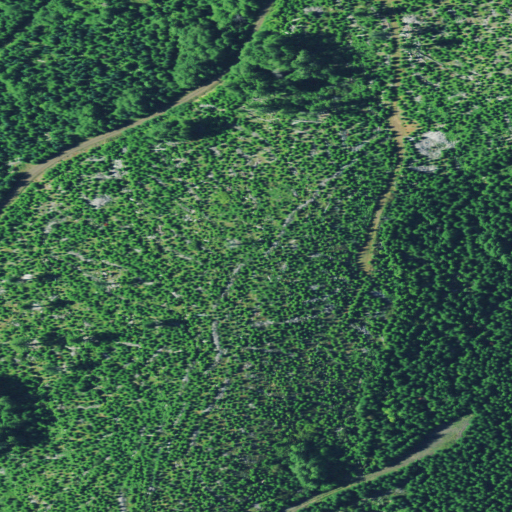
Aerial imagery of mountain in Oregon named Windy Point containing evergreen forest and shrub